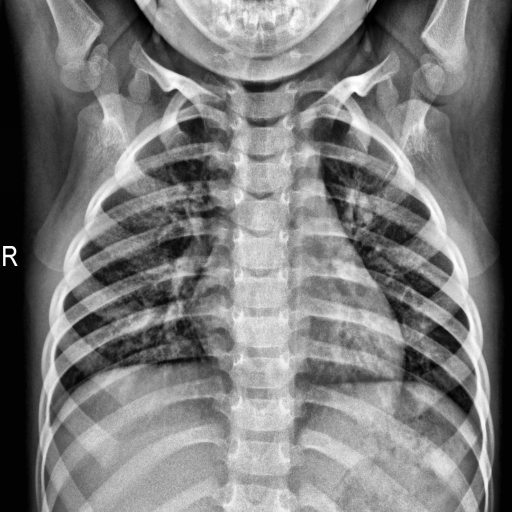
Finding: NORMAL